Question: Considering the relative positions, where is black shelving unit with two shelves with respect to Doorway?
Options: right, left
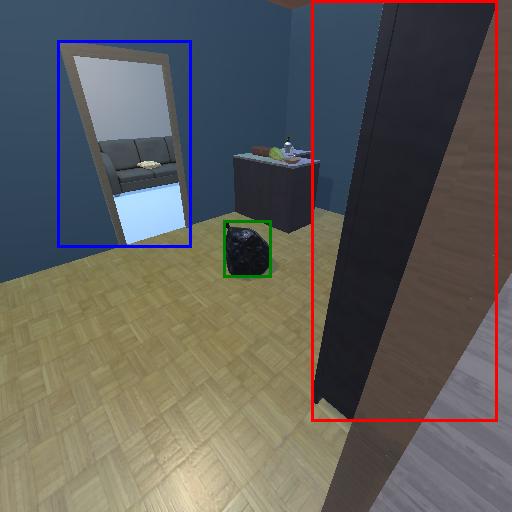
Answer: right